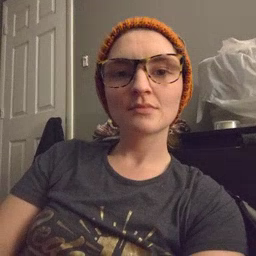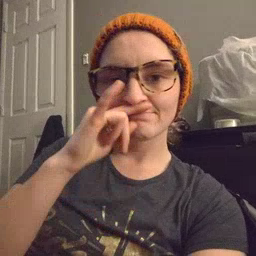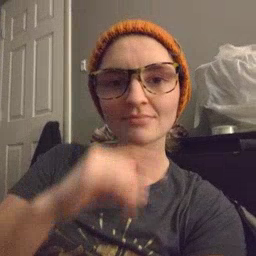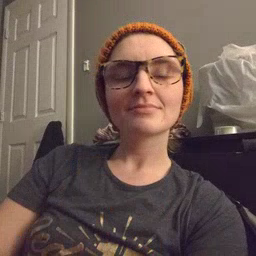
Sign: child